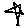
Label: star